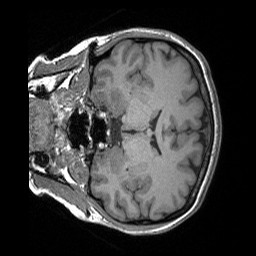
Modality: T1w
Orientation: coronal
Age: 26
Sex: female
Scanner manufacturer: siemens
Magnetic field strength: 3 T
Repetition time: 1.56 s
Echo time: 0.00207 s